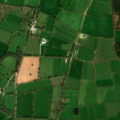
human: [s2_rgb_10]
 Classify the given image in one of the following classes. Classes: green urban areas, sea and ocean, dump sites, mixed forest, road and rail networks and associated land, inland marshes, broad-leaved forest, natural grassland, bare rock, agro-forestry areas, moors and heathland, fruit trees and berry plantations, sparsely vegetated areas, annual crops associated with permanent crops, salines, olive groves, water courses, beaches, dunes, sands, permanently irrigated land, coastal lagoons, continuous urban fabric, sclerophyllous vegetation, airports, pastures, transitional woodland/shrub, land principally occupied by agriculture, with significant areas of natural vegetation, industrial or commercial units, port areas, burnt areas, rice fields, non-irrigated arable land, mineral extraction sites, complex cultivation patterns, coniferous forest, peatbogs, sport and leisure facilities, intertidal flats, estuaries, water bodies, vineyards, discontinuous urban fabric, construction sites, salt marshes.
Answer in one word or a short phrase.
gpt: non-irrigated arable land, pastures, coniferous forest, transitional woodland/shrub